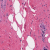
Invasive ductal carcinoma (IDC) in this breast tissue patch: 0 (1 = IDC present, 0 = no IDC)